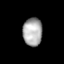
Tissue: lung
Cell type: Epithelial cells
Senescence score: 0.2216
Nuclear area (px): 534
Mean DAPI intensity: 171.251